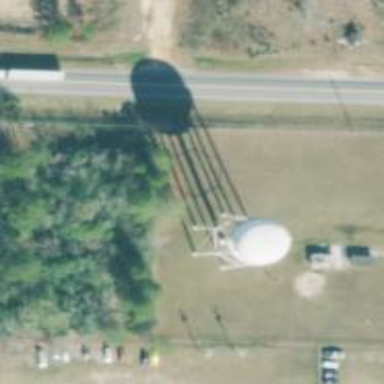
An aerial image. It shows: Water tower that is man-made.